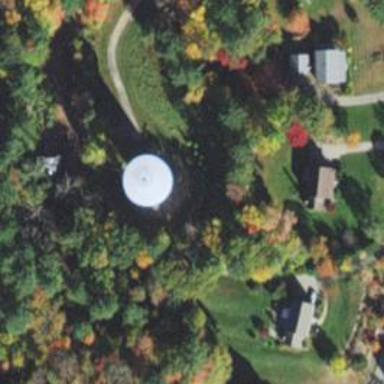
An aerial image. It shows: Water tower that is man-made.